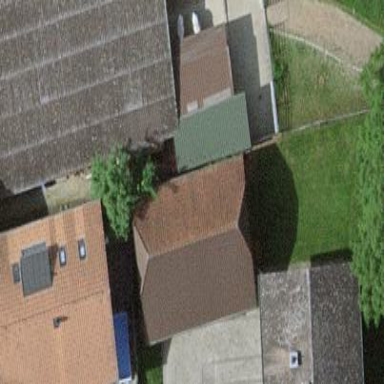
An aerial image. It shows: Garage.